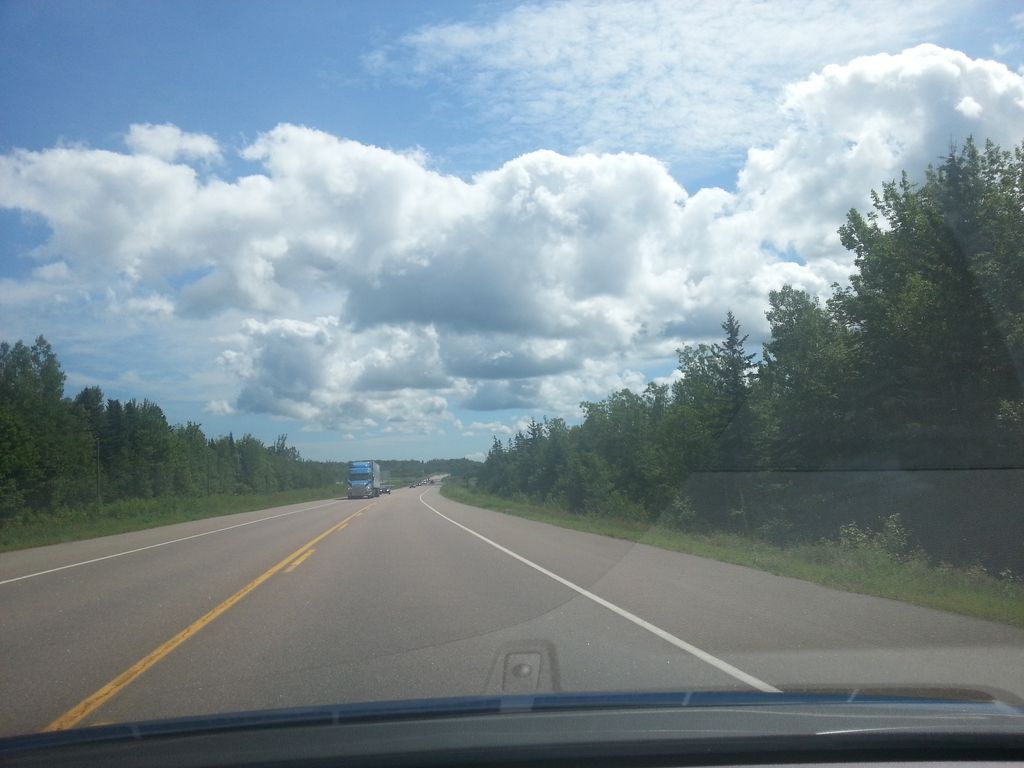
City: charlottetown